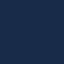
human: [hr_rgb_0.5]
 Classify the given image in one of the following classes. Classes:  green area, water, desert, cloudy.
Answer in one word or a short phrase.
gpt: water